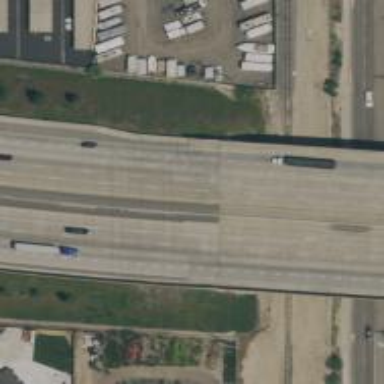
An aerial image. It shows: Motorway.